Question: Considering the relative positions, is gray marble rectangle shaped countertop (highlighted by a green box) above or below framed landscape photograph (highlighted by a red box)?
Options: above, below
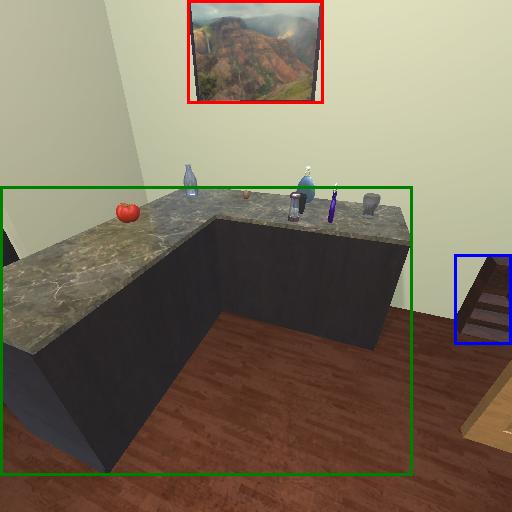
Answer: above